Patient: sex M, age 49
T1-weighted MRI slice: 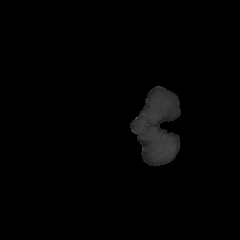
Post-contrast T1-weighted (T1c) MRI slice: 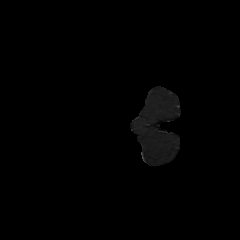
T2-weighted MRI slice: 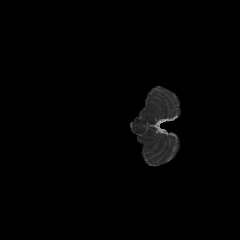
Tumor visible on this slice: no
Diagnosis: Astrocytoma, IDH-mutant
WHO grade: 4